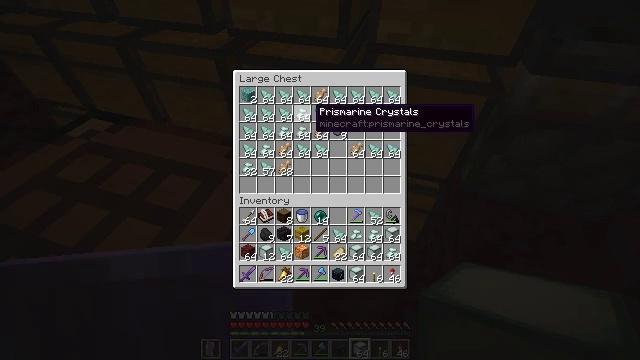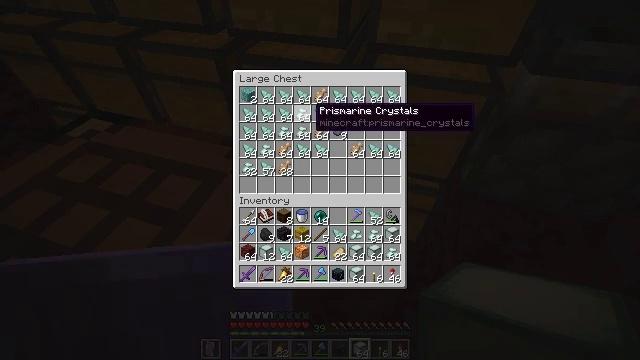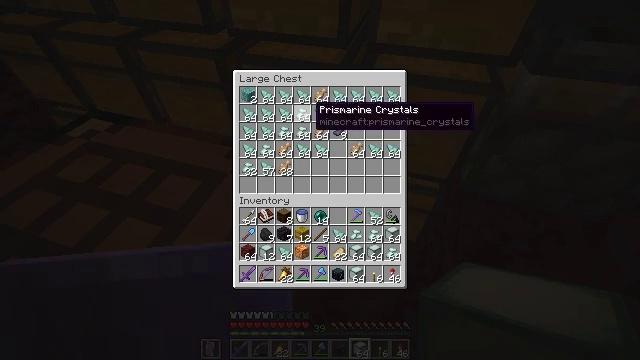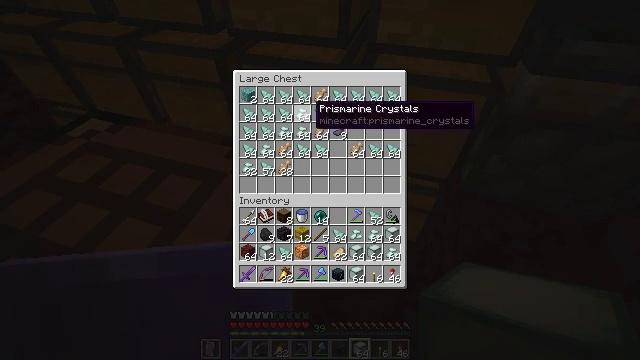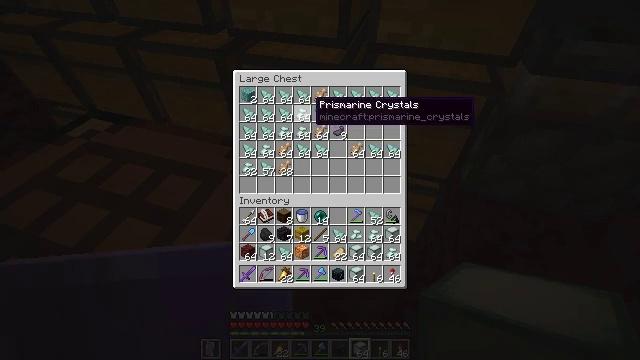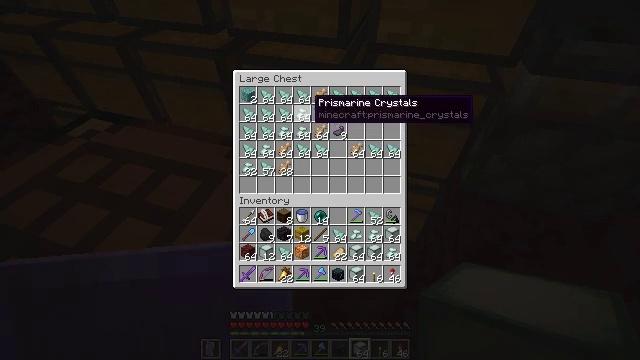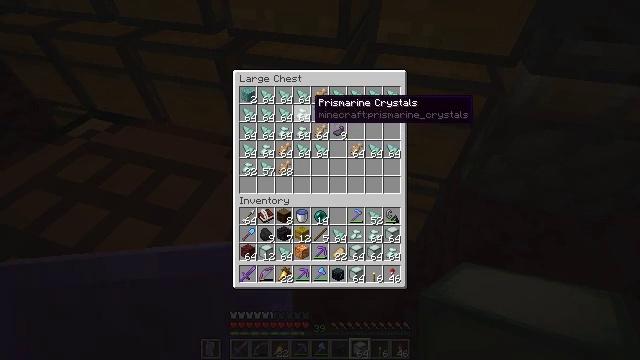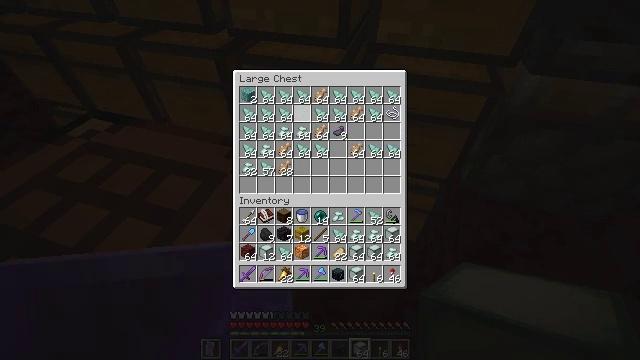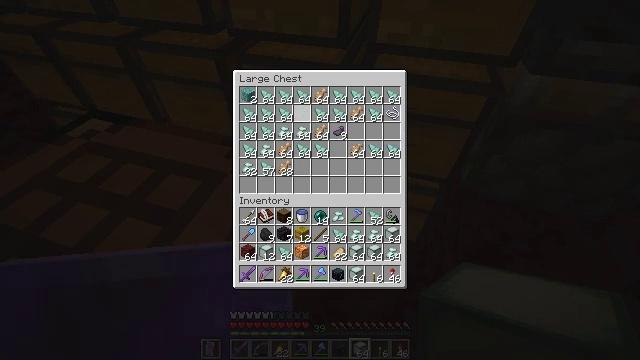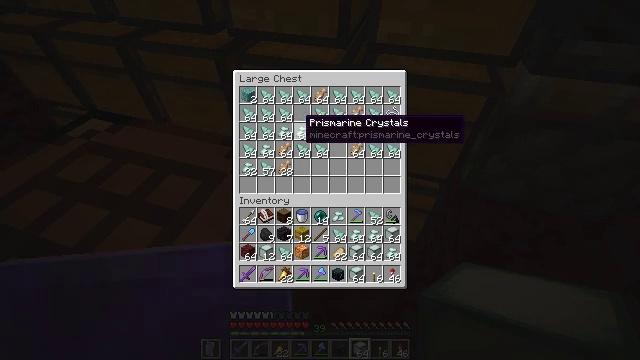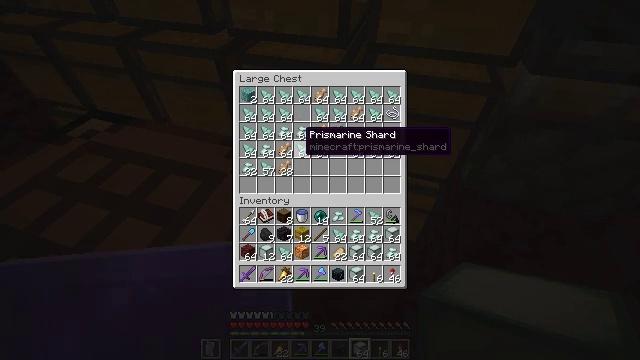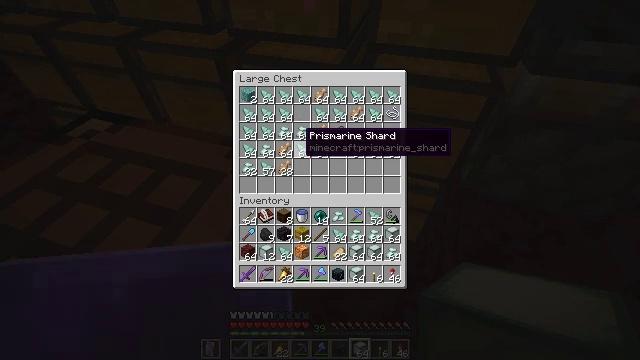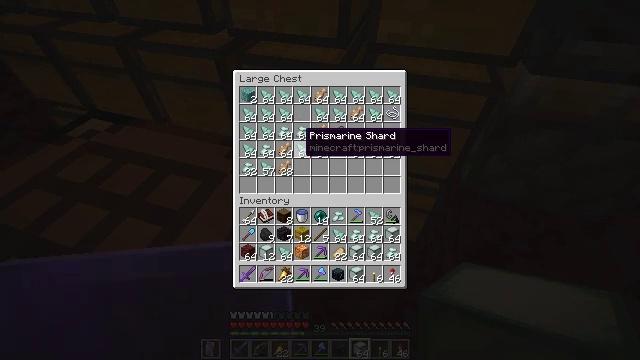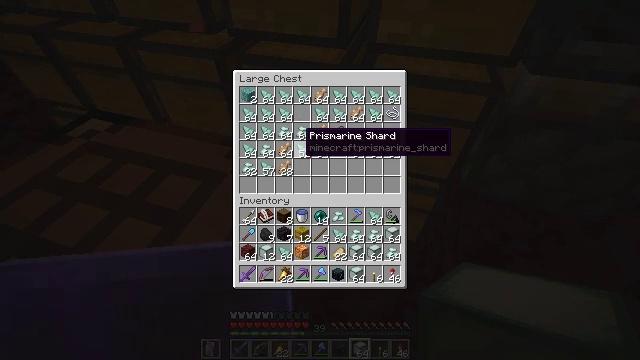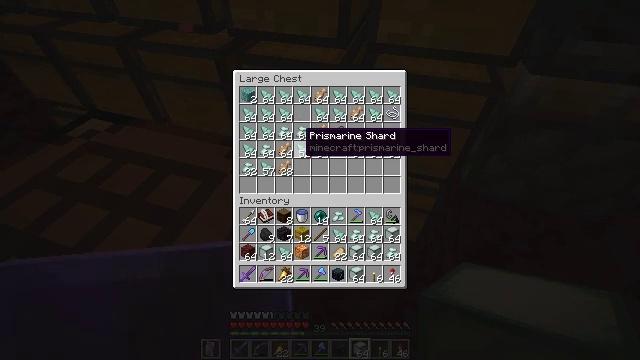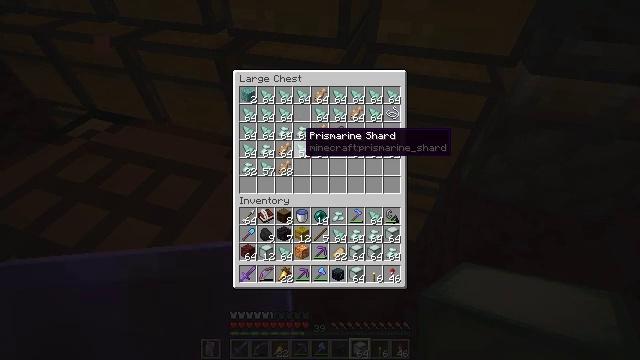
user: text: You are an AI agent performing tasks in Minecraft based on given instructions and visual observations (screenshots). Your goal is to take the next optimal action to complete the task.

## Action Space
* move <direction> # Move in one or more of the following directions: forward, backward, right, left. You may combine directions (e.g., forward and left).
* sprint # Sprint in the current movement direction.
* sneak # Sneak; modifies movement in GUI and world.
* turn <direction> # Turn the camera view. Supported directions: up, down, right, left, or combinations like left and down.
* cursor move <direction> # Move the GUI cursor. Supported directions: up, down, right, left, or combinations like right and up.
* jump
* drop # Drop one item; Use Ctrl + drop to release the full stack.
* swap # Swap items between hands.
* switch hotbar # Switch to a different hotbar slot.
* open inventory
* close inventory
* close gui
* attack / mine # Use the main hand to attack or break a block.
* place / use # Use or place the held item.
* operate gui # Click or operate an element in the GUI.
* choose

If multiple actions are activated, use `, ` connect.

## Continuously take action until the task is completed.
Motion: motion action
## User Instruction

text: Form a sea lantern in the crafting grid.
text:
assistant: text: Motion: sneak
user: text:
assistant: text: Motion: sneak
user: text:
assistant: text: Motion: sneak
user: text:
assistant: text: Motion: sneak
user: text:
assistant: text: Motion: sneak
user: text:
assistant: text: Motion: sneak
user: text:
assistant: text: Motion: sneak, operate gui
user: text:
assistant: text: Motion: sneak, operate gui
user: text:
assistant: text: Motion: sneak, cursor move down, operate gui
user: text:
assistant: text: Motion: sneak, cursor move down
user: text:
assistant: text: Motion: sneak
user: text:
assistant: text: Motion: sneak
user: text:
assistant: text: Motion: sneak, operate gui
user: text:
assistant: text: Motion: sneak, operate gui
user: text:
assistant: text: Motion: sneak, operate gui
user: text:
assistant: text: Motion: sneak
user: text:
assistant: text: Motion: sneak
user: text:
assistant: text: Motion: sneak
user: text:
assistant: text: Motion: sneak
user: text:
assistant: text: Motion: sneak
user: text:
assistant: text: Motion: sneak
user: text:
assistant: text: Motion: sneak
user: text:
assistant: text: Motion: sneak
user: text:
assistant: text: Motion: sneak
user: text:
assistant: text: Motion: sneak
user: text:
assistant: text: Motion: sneak
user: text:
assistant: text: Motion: sneak
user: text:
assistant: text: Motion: sneak
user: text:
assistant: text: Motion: sneak
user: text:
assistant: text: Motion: sneak